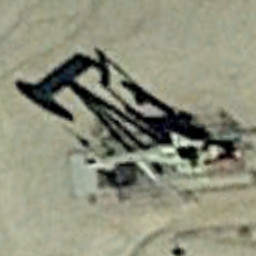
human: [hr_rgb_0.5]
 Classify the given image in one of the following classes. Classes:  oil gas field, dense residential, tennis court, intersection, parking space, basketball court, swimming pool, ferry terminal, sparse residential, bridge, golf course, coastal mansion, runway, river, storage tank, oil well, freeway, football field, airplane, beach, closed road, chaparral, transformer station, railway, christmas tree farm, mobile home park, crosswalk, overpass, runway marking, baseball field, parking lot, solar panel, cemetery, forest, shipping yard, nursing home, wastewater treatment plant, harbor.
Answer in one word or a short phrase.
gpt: oil well